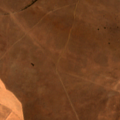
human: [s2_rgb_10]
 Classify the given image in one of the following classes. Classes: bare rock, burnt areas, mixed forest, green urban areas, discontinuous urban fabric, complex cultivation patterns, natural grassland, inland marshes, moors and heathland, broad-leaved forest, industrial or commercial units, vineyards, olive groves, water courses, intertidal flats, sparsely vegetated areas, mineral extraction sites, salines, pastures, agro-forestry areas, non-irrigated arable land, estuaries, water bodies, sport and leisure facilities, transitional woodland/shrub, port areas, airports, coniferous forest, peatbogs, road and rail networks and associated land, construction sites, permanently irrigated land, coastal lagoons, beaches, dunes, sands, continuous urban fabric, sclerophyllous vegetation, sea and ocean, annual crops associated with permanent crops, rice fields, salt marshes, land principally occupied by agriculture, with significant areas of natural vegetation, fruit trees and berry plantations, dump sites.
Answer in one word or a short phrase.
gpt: non-irrigated arable land, permanently irrigated land